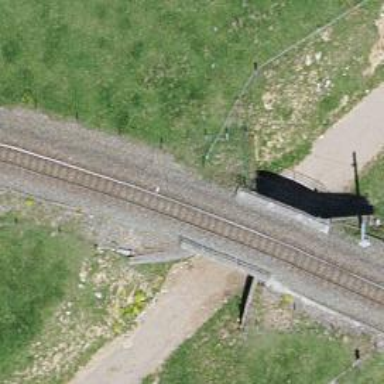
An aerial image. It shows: Narrow-gauge railway bridge with contact line electrification.